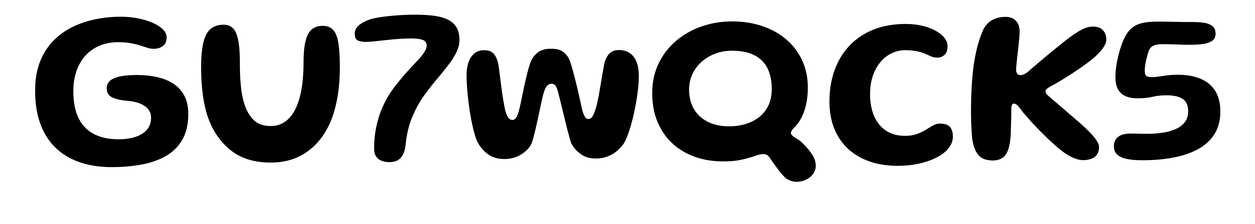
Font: Gluten_Medium